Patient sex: M
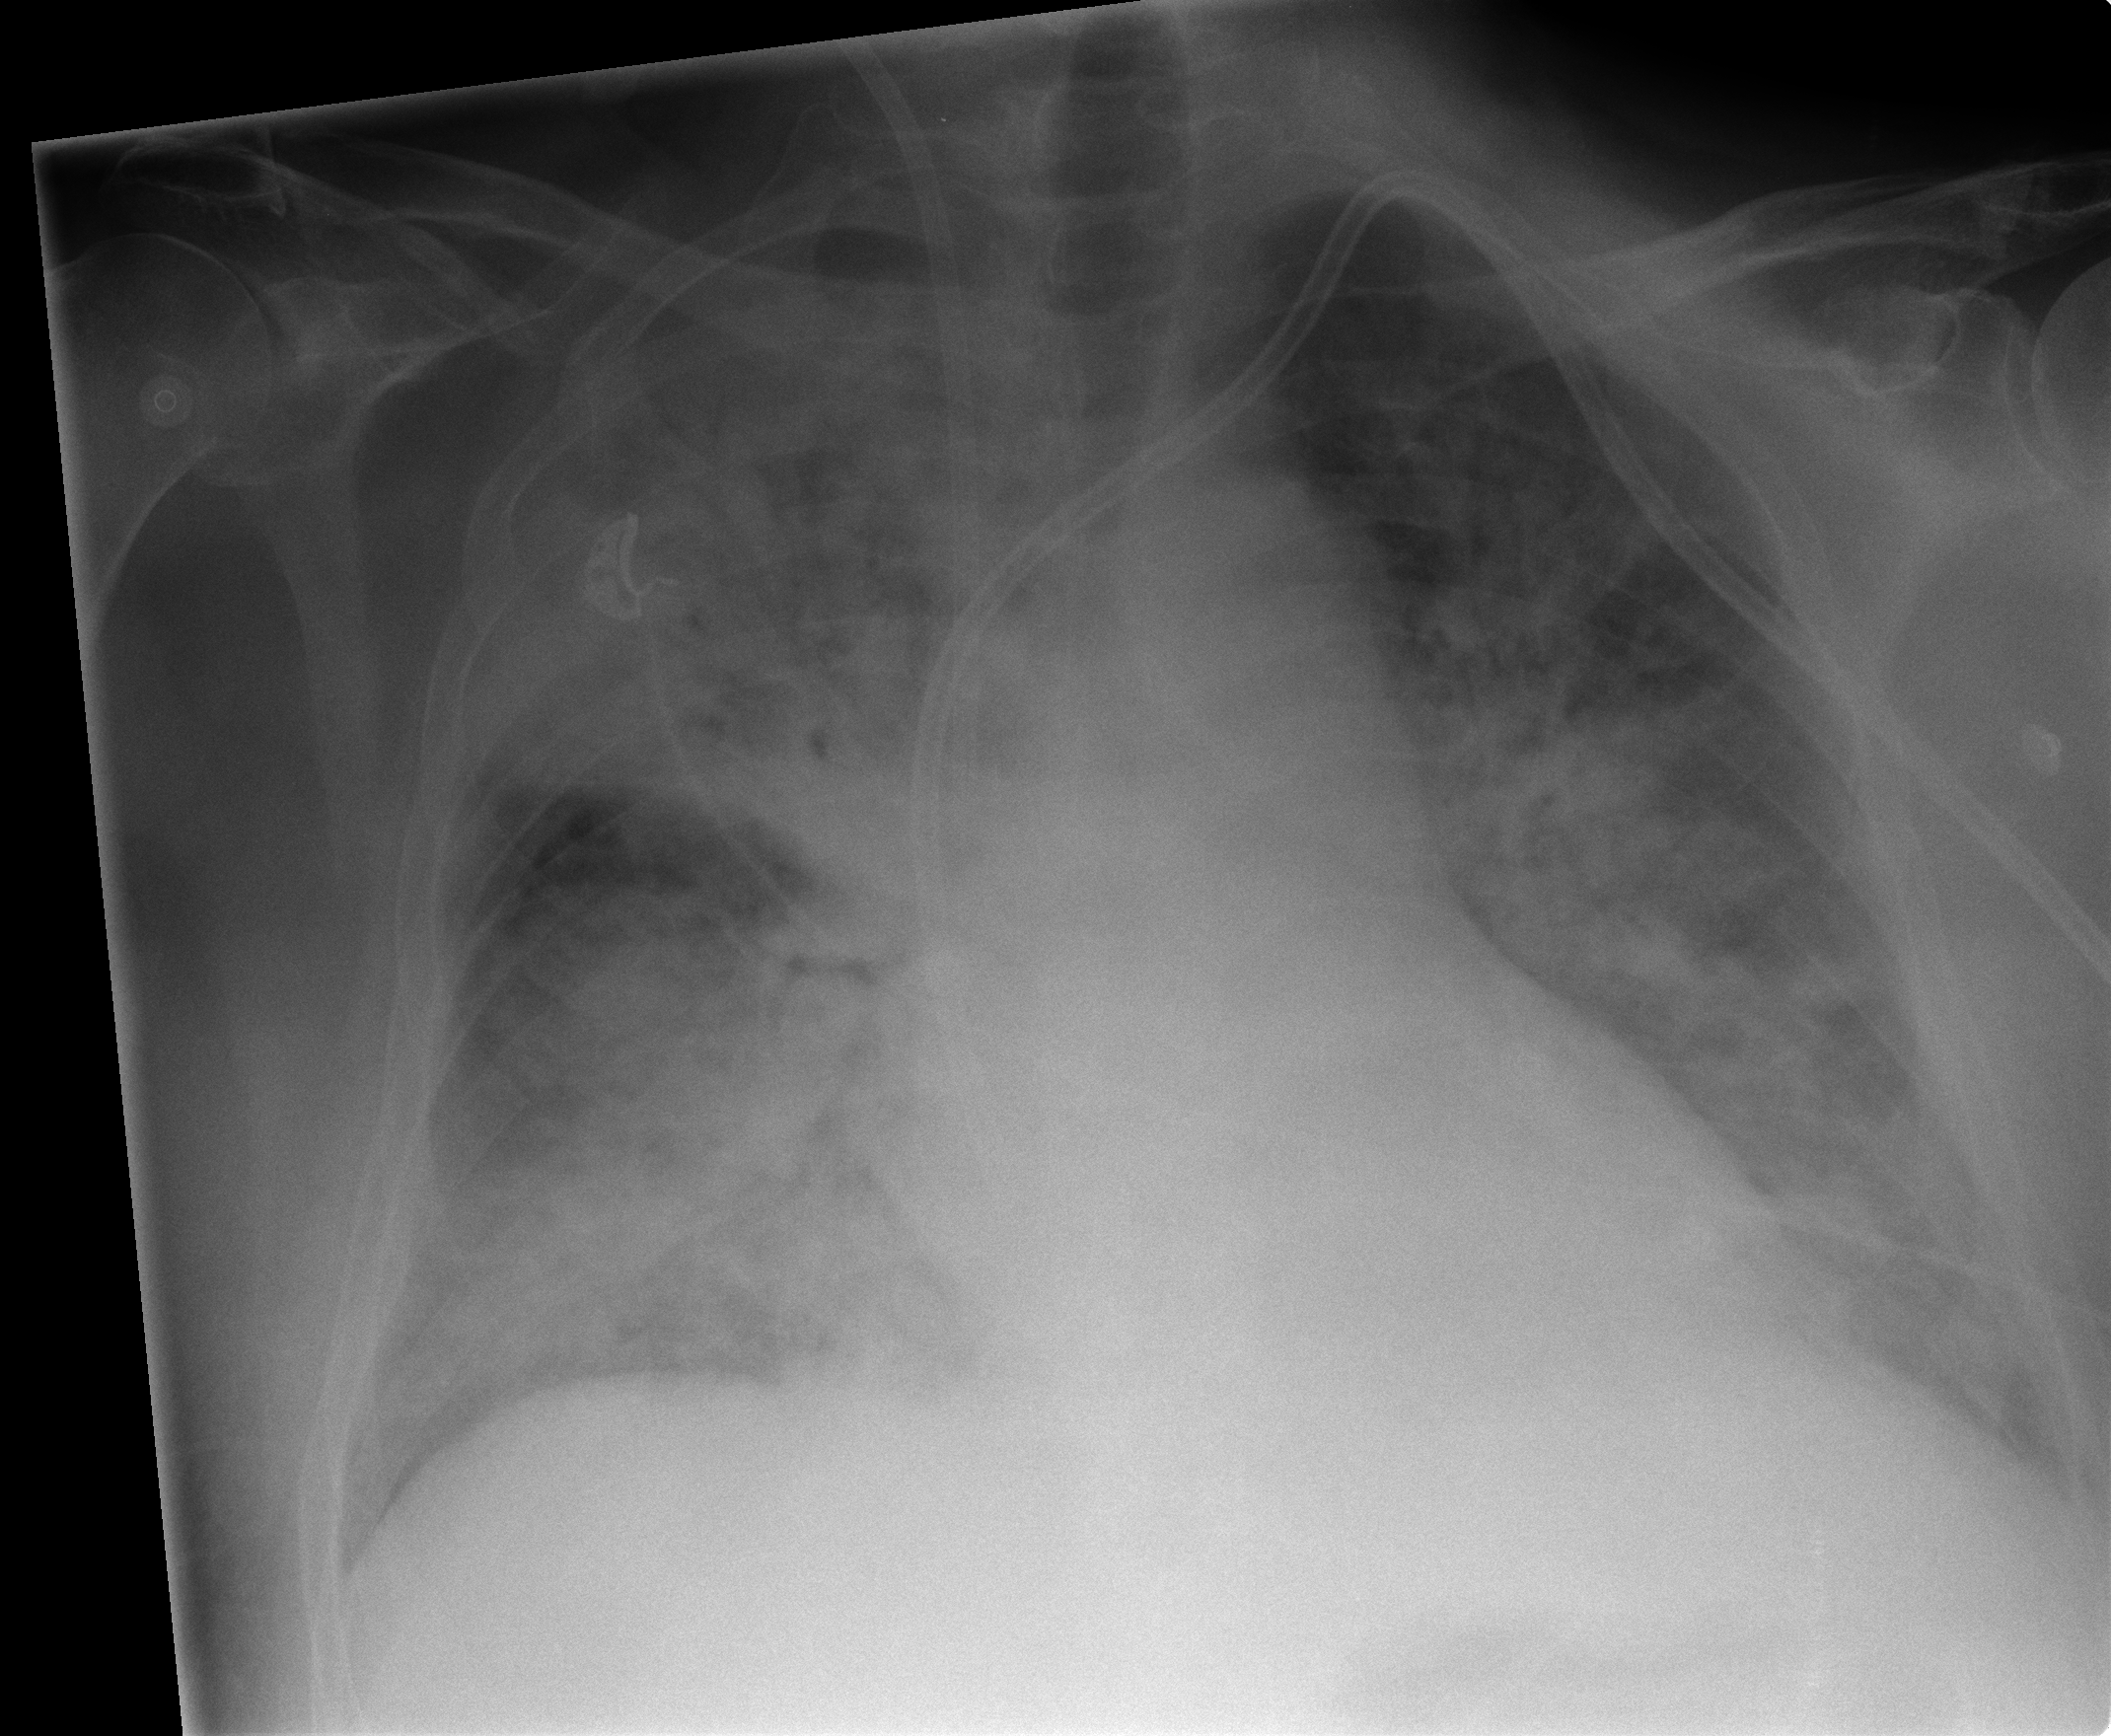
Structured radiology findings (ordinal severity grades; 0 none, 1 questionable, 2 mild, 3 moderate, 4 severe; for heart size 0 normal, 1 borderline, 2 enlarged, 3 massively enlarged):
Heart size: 1
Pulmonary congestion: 2
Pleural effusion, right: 0
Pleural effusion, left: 1
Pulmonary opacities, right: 4
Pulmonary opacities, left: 3
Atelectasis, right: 4
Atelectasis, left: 3